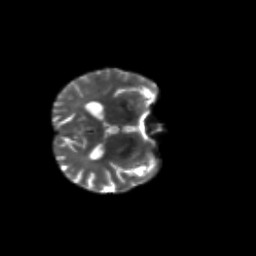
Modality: T2w
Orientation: axial
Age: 59
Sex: female
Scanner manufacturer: siemens
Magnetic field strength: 3 T
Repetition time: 4.71 s
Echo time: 0.0906 s